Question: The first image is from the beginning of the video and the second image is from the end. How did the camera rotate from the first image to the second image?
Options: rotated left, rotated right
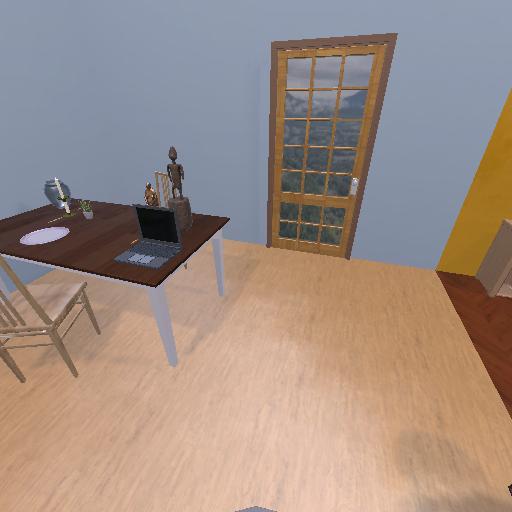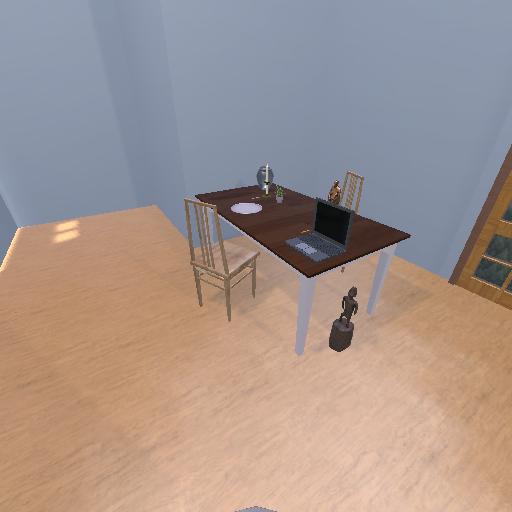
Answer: rotated left